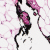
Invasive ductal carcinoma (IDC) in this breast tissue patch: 0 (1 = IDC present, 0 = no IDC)